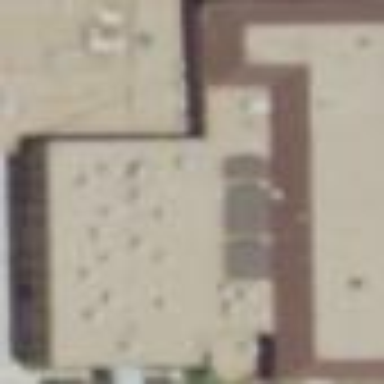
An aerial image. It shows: Part of building.